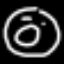
Label: donut